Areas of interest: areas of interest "Green Axis Park"
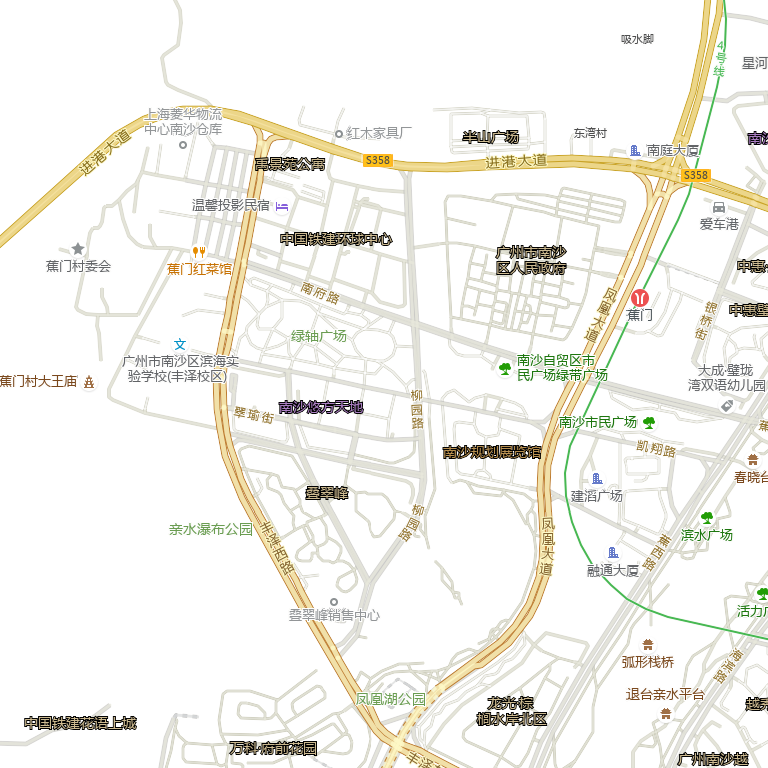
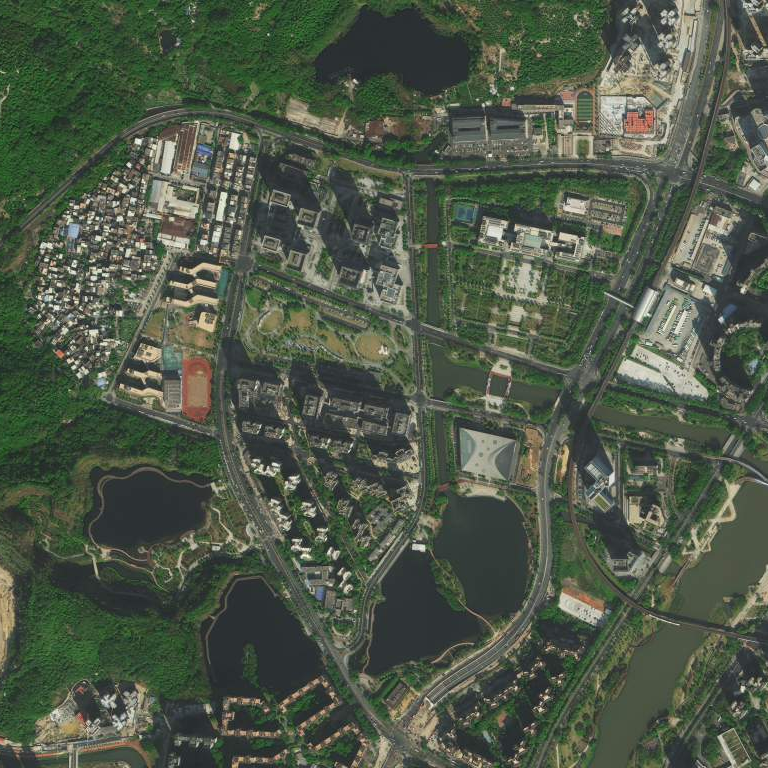